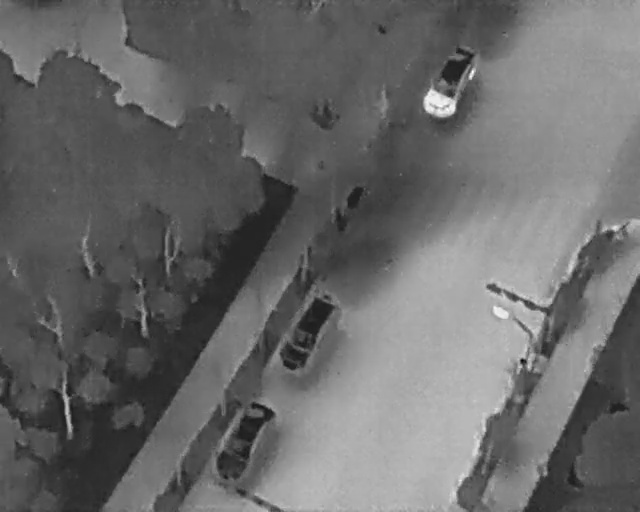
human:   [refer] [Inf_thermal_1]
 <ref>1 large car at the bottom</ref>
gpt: <box>[[31, 82, 44, 90, 27]]</box>

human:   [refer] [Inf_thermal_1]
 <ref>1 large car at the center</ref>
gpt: <box>[[41, 61, 54, 68, 27]]</box>